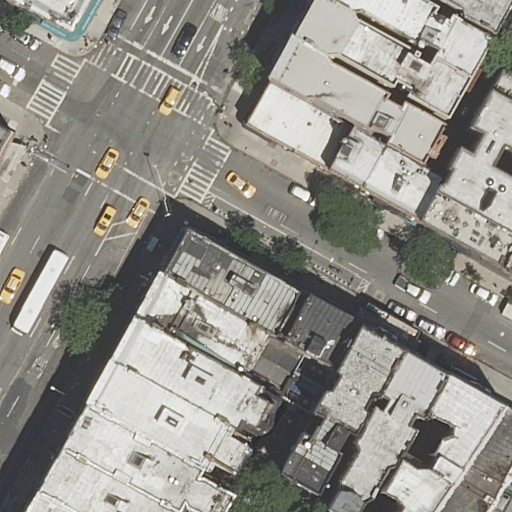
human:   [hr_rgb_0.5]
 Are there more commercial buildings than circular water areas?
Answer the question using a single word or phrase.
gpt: yes

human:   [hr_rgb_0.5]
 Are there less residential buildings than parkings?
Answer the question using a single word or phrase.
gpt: no

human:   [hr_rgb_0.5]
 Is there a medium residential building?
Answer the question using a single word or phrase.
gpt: yes

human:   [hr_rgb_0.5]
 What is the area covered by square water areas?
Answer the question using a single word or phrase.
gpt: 0m2

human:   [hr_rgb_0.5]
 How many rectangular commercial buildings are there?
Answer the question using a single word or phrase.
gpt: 1

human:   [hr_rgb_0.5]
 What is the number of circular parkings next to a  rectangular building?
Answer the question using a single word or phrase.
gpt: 0

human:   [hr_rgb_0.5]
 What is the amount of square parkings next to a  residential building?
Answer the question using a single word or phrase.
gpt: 0

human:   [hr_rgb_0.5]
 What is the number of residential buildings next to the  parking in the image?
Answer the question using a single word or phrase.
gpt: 21

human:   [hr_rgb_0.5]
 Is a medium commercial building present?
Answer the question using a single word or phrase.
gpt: yes

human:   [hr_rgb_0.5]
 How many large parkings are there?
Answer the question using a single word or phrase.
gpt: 0

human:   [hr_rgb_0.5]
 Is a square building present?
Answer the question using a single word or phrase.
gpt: no

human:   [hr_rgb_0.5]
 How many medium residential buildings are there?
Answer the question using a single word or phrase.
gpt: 17

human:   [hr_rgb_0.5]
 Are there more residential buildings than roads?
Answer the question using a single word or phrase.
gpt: yes

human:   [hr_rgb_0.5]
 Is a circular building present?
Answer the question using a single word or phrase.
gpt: no

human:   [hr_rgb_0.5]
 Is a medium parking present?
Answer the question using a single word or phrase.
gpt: no

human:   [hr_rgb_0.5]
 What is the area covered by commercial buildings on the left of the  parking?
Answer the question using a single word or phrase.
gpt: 254m2

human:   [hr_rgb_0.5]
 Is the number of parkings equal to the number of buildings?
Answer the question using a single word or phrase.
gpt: no

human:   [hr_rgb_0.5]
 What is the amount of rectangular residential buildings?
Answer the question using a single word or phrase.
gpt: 9

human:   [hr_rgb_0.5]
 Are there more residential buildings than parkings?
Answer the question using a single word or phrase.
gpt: yes

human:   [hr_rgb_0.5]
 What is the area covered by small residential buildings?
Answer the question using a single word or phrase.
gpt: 108m2

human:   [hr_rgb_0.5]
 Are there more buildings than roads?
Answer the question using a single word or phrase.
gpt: yes

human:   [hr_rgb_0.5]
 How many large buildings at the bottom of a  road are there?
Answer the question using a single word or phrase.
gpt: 0

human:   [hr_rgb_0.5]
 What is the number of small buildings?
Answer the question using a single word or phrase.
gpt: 4

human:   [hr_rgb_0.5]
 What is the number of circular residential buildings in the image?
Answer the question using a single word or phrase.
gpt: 0

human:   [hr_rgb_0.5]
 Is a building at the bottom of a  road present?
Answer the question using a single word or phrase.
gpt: yes

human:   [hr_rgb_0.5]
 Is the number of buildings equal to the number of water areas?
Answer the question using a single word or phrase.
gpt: no

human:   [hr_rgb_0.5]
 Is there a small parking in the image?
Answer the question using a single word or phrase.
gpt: yes

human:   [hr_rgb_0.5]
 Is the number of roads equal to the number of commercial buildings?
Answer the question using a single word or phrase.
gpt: no

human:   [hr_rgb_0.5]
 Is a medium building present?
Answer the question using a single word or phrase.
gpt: yes

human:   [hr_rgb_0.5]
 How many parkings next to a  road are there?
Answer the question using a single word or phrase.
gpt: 1

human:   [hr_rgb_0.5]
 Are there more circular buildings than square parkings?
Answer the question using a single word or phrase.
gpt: no

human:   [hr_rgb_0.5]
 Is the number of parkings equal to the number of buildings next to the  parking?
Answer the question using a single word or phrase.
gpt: no

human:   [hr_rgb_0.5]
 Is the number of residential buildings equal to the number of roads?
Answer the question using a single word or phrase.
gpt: no

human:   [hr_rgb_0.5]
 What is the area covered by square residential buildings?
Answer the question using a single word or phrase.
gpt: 0m2

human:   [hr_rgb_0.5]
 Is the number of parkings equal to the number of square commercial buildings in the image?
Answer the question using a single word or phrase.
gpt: no

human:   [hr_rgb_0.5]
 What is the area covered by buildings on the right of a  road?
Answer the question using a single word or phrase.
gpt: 4057m2